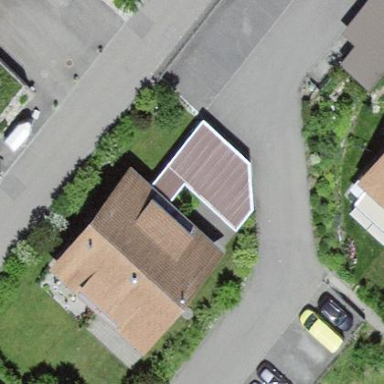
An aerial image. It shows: Shed building.